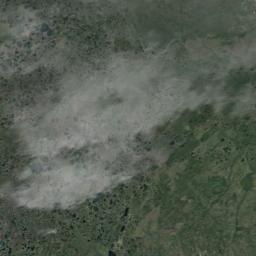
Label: cloud